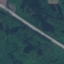
Land use / land cover: Highway